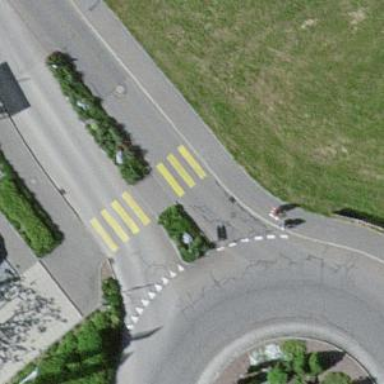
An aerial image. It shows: Marked crossing with zebra sign and island in the middle.